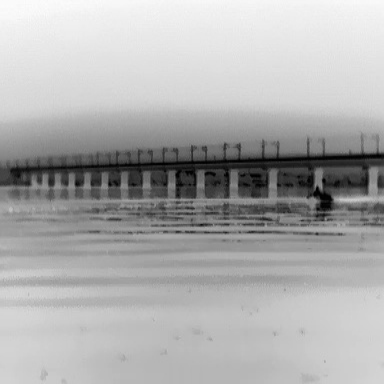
There is a warship in the infrared image.